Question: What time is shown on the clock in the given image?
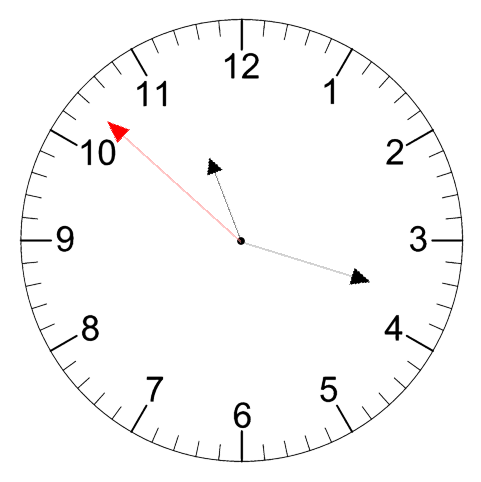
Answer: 11:17:52